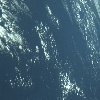
Label: water